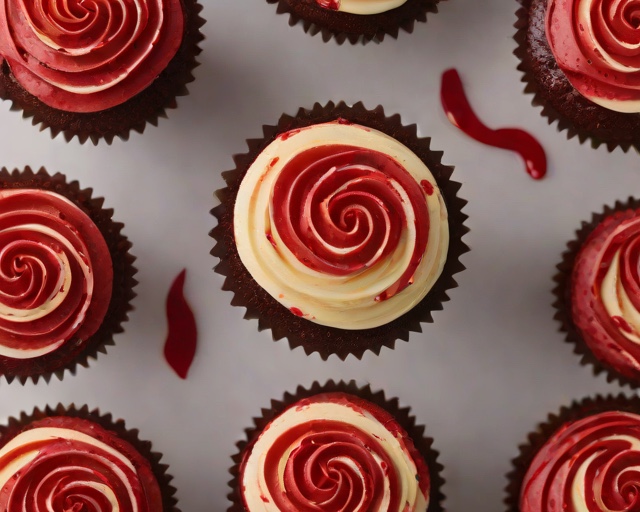
Category: Valentine